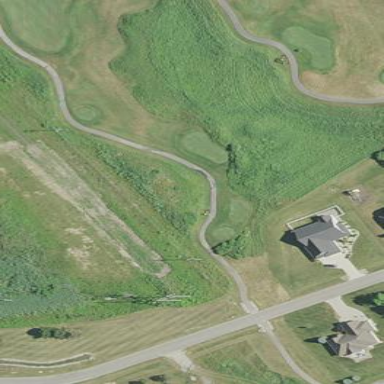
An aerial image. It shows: Area with grass used as rough in golf course.